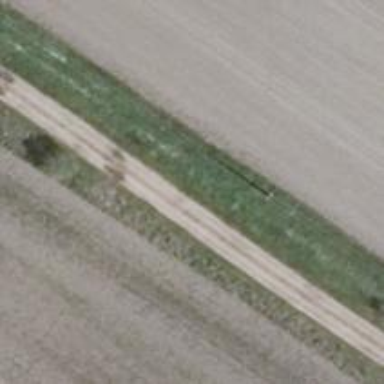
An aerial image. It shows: Power pole.